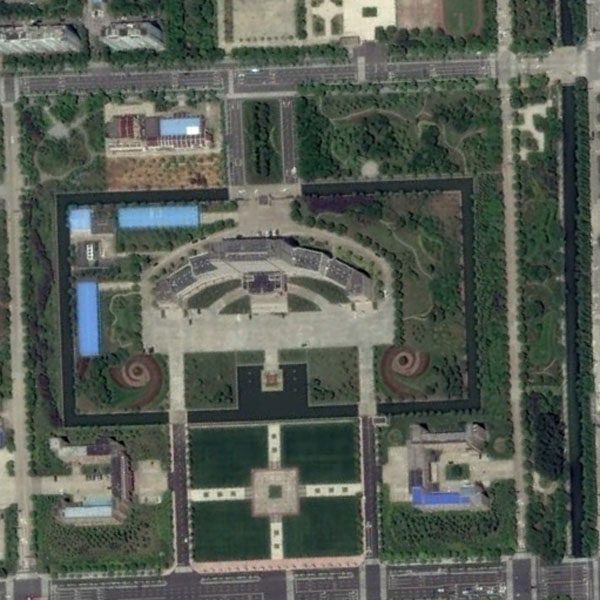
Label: Square